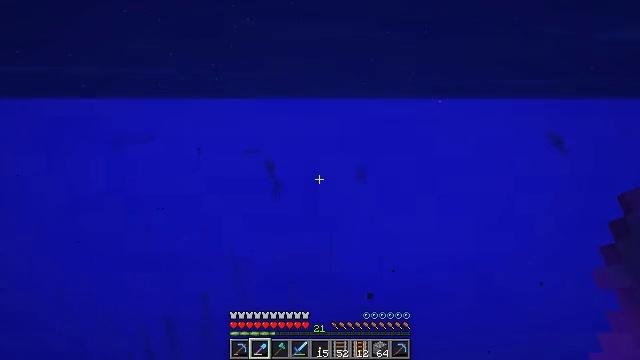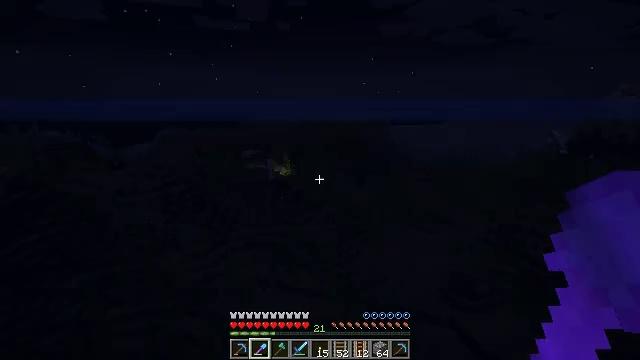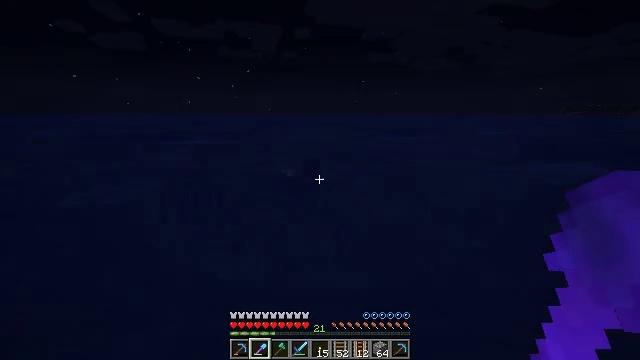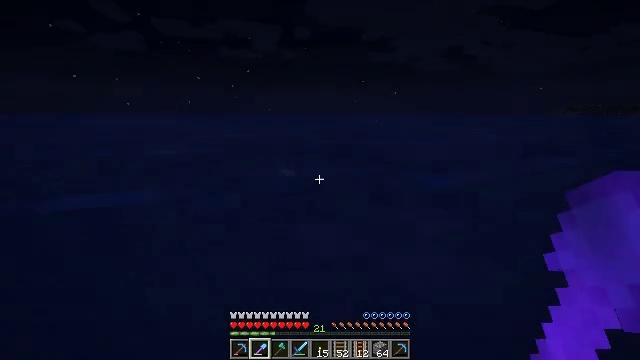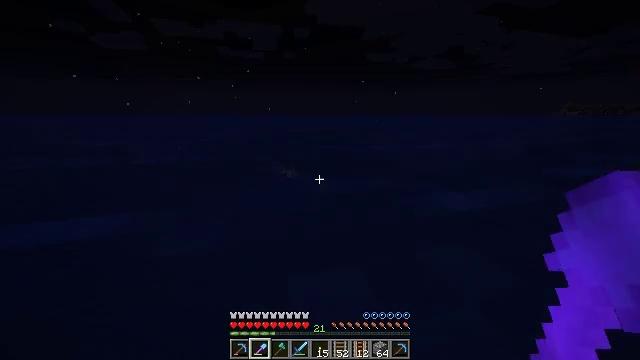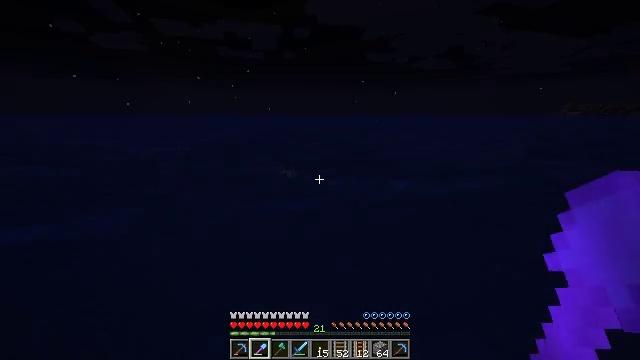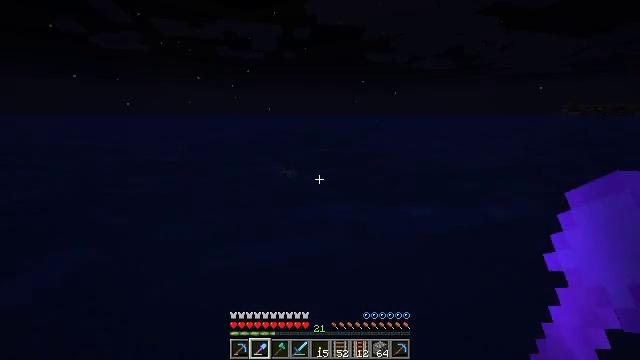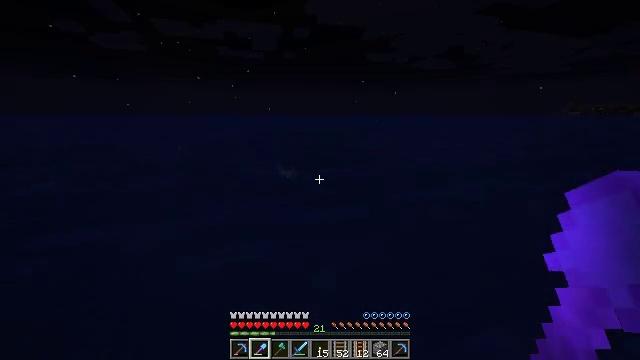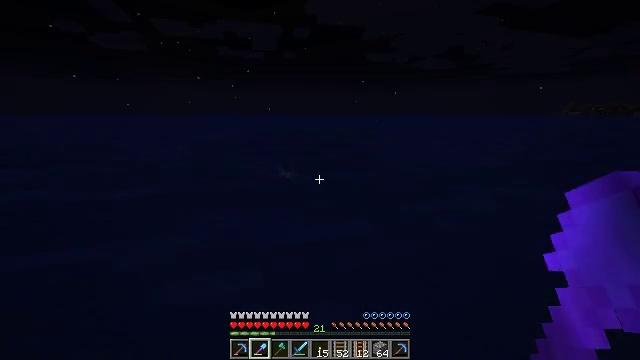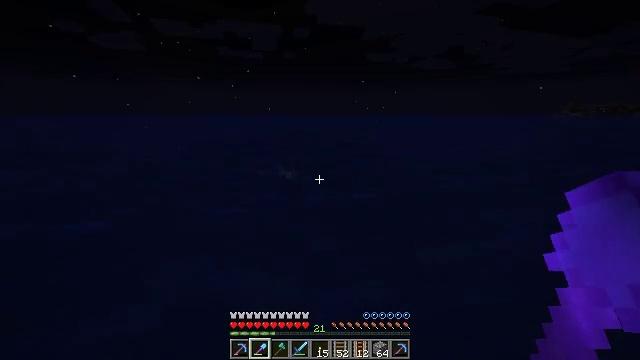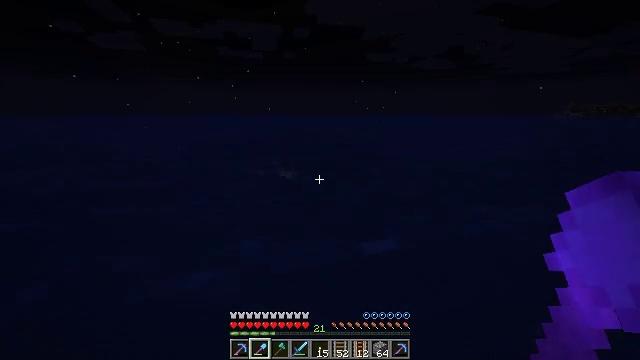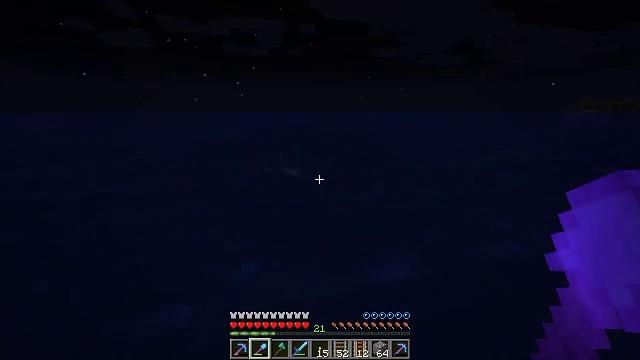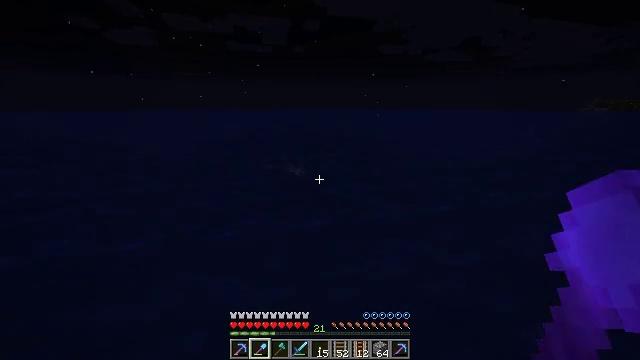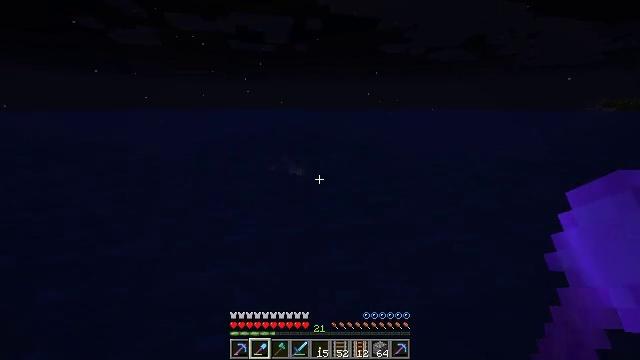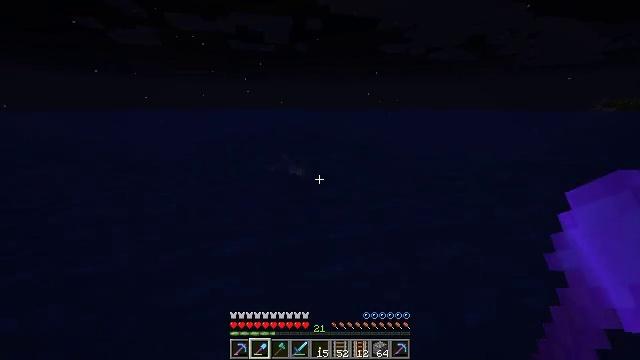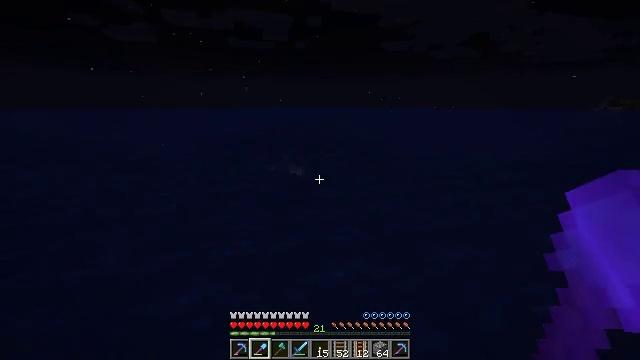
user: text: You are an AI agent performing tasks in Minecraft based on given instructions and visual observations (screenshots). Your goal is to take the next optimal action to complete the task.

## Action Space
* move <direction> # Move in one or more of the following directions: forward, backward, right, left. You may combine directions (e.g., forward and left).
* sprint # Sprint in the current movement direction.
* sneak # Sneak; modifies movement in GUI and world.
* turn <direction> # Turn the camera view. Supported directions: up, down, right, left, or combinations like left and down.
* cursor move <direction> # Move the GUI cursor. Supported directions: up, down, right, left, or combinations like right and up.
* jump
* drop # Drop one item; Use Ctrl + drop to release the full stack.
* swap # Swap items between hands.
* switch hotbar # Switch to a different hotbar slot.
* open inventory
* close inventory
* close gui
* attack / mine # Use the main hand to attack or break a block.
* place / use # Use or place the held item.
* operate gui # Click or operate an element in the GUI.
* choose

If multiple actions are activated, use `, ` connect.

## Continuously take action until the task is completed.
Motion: motion action
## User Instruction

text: Mine the sea lantern from the ocean monument.
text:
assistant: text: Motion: move forward, sprint, jump
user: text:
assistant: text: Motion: move forward, sprint, jump
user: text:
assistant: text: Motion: move forward, sprint, jump
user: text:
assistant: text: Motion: move forward, sprint, jump
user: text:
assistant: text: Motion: move forward, sprint, jump
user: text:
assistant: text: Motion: move forward, sprint, jump
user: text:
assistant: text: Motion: move forward, sprint, jump
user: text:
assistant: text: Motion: move forward, sprint, jump
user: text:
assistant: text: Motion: move forward, sprint, jump
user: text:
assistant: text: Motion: move forward, sprint, jump
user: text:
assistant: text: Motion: move forward, sprint, turn left, jump
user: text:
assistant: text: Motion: move forward, sprint, turn left, jump
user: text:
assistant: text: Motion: move forward, sprint, jump
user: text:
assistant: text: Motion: move forward, sprint
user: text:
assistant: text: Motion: move forward, sprint
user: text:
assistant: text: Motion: move forward, sprint
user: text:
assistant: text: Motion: move forward, sprint
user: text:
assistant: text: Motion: move forward, sprint
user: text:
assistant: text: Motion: move forward, sprint, turn left and down
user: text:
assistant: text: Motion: move forward, sprint, turn left and down
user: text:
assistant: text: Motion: move forward, sprint, turn down
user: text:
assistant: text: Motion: move forward, sprint, turn down
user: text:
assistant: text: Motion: move forward, sprint, turn down
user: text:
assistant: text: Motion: move forward, sprint, turn down
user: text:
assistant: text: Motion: move forward, sprint
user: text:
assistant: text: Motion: move forward, sprint
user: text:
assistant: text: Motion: move forward, sprint
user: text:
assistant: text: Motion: move forward, sprint
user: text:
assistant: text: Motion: move forward, sprint
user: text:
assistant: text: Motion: move forward, sprint